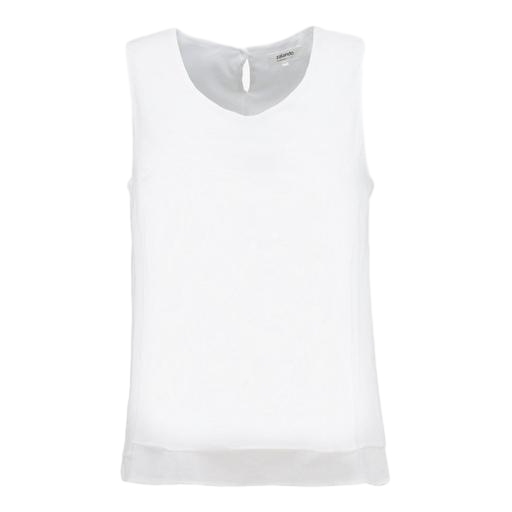
white curved hem tank top, white sleeveless pleat back top, white layered tank, white background